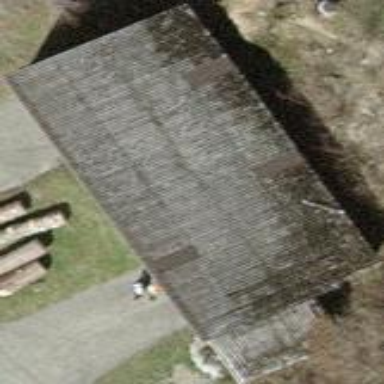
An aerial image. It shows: Farm auxiliary building.